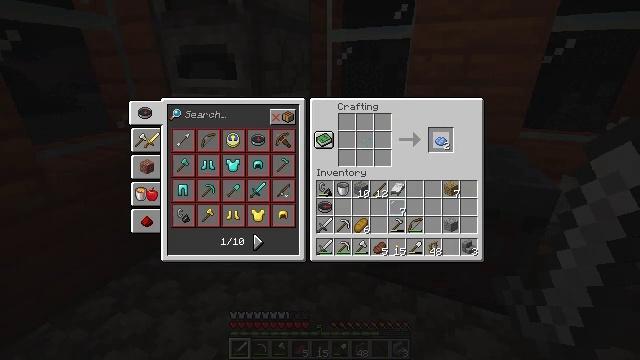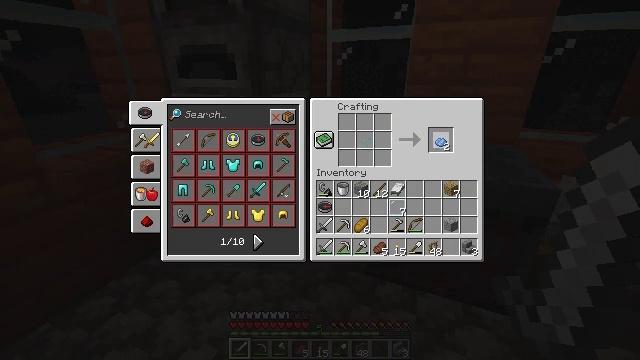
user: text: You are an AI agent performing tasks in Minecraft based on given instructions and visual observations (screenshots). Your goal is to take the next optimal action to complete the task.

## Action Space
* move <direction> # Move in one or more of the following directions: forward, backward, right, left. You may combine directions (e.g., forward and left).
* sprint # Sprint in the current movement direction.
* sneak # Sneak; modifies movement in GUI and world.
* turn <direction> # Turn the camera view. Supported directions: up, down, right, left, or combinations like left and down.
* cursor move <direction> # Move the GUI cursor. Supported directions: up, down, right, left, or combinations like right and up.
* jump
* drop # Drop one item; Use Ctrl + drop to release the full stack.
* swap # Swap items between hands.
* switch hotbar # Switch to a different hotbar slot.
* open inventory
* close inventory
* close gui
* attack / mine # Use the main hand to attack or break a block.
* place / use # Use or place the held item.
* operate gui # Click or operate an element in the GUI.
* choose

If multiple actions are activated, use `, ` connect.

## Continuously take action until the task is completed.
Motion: motion action
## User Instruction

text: Transform items into light blue dye.
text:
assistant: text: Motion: no_op
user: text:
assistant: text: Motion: no_op